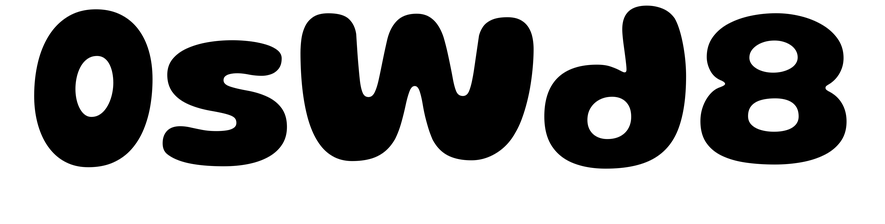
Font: Gluten_Bold